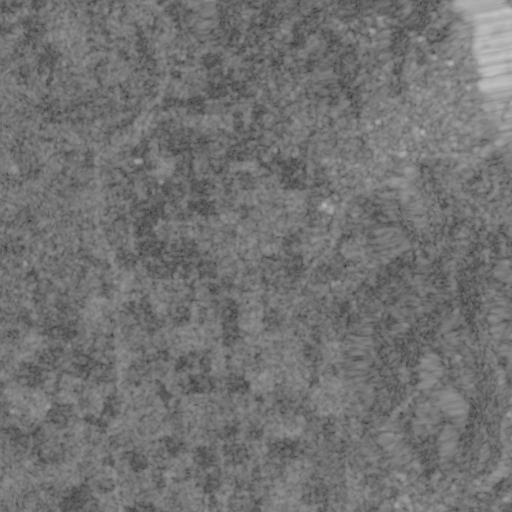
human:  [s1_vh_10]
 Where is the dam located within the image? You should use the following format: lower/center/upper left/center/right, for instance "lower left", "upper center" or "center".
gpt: The dam is located in the center left of the image.
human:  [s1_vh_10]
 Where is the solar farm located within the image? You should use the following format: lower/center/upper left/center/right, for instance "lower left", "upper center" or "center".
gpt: The solar farm is located in the center of the image.
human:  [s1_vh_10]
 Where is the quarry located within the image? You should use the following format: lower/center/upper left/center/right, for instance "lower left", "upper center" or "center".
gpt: There is no quarry in the image.

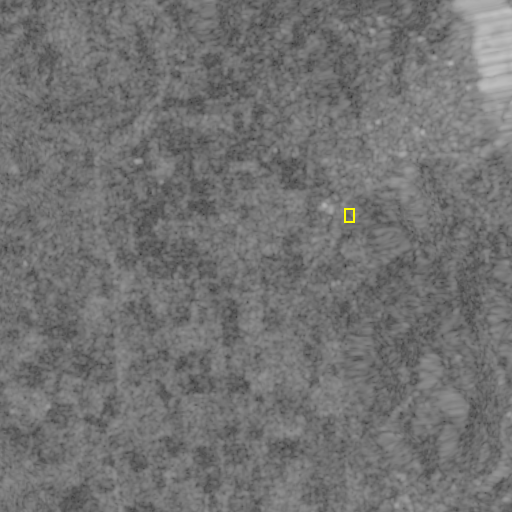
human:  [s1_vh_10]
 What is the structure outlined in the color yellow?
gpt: The structure outlined in yellow is a park.
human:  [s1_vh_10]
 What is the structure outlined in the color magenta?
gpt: There is no magenta outline.